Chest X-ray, PA view. Patient: 25 years old, sex F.
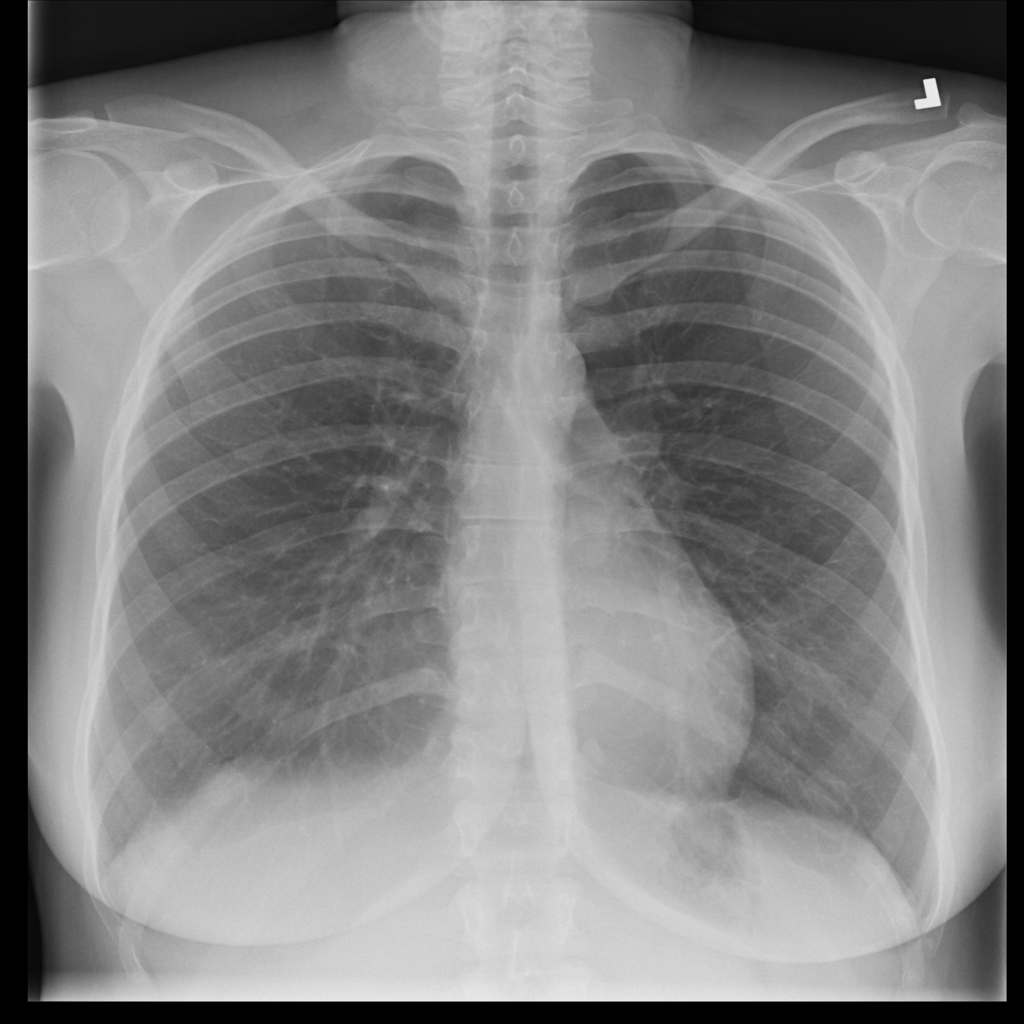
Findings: No Finding